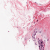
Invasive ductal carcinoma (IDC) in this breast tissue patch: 0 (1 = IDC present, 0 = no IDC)